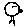
Label: bird